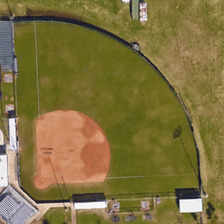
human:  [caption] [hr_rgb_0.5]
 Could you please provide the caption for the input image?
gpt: this is a grassland, several buildings and path .

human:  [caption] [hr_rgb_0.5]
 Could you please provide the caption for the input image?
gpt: a baseball field is near a piece of green meadows .

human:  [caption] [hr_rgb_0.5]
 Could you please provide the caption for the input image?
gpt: it is green grassland, white and black buildings, and brown path .

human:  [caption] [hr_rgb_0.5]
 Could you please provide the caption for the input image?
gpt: a baseball field is near a piece of green meadows .

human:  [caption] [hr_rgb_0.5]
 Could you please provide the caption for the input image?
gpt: this is a grassland, several buildings and path .